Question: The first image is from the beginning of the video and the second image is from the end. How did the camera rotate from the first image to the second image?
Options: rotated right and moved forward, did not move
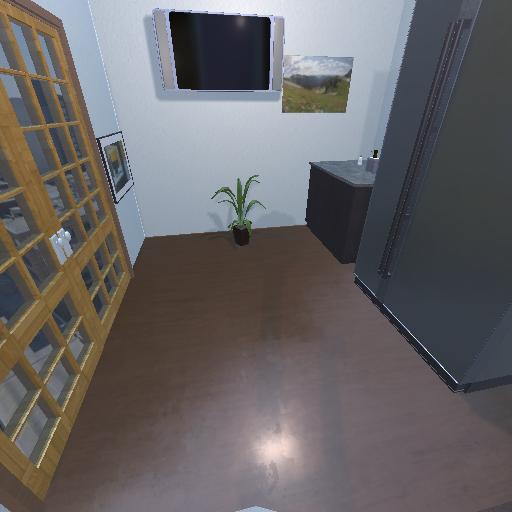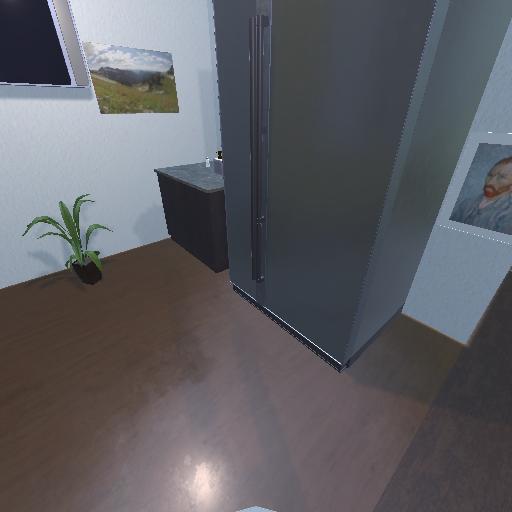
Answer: rotated right and moved forward